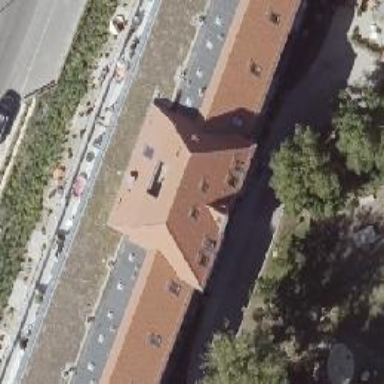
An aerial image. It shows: Apartment building with hipped roof.